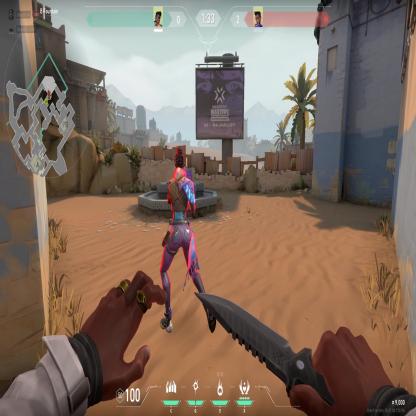
Label: enemy